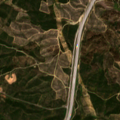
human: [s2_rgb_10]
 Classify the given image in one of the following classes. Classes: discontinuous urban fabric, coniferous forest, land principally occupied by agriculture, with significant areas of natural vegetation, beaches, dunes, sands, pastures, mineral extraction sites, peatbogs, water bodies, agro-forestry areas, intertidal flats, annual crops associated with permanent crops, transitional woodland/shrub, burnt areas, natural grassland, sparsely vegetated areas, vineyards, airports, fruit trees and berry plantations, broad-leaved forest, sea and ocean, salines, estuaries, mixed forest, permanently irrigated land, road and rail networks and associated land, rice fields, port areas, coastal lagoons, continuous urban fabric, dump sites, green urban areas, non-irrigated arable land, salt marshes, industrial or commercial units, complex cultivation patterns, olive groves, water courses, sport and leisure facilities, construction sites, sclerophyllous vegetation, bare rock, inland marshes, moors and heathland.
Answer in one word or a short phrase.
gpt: moors and heathland, transitional woodland/shrub